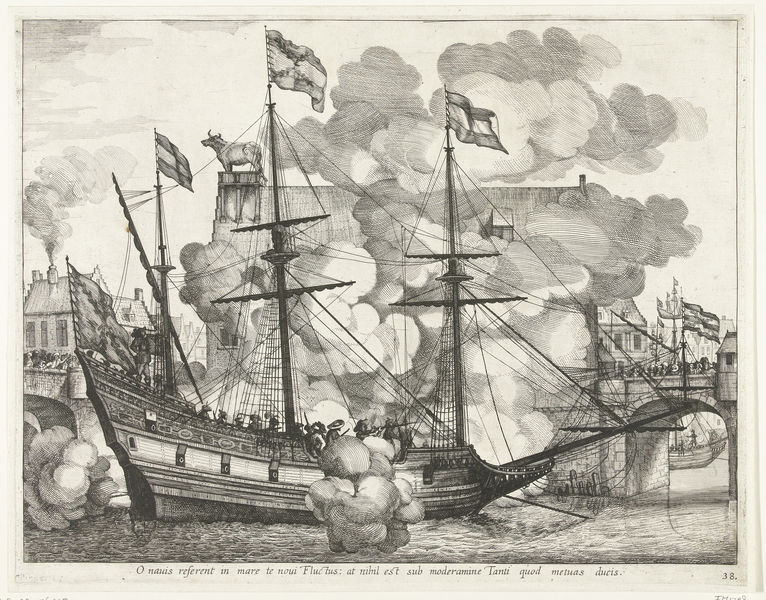
Titel: Zeilschip, naar rechts; intocht van Ferdinand te Gent in 1635 (nr. 38)
Standort: Amsterdam
Institution: Rijksmuseum
Schlagwörter: angriff, himmel, wasser, weiß, wolken, menschen, see, stadt, schwarz, zeichnung, haus, menge, häuser, brücke, rauch, kamin, turm, schiff, schiffe, schrift, fahnen, fahne, flagge, mast, segelschiff, grafik, kuh, bug, hafen, masten, dampf, krieg, sturm, soldaten, tor, kanone, druck, stich, lithografie, waffen, einfahrt, kupferstich, stier, durchfahrt, stick, treppengiebel, pulverdampf, flaggge, pirat, bootgiebel